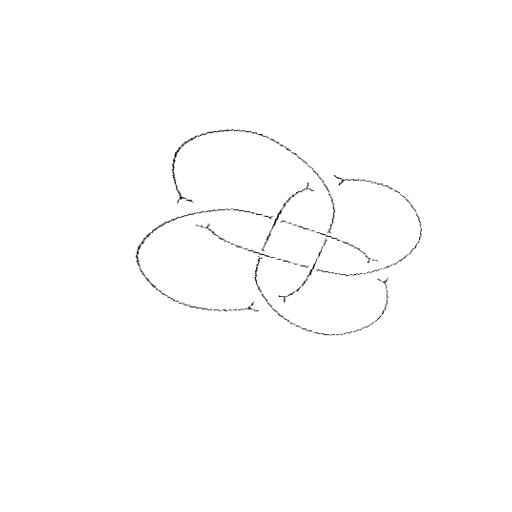
Crossing number: 8